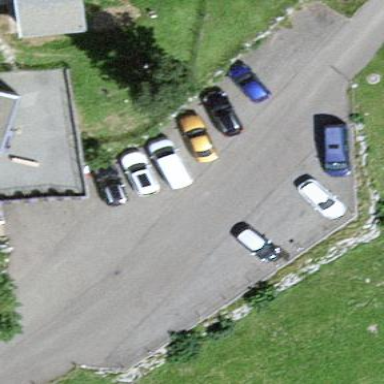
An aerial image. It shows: Parking available on the street side.